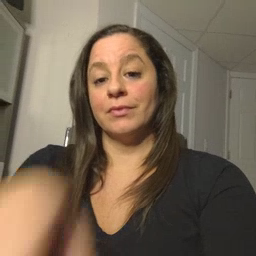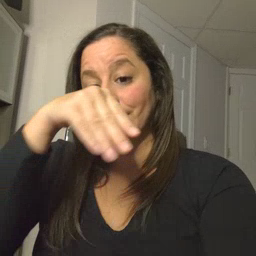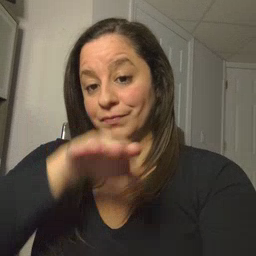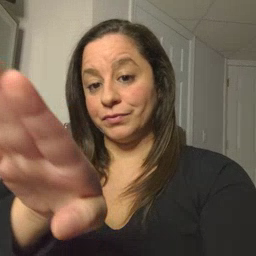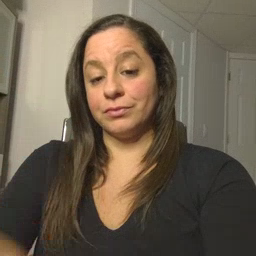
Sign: elephant